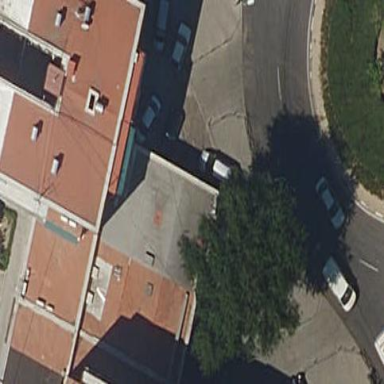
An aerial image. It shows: Commercial building.